Interaction volume radius: 5 \u00c5
Interaction volume height: 15 \u00c5
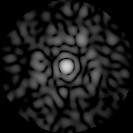
Disorder parameter: 0.8449